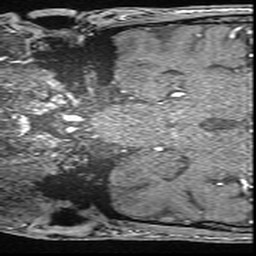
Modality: angio
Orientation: coronal
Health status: ill
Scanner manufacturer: siemens
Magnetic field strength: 3 T
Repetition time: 0.021 s
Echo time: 0.00343 s